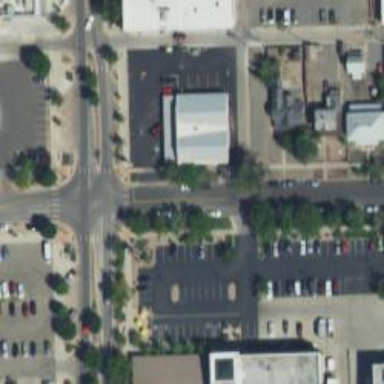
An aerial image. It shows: Parking space is available.